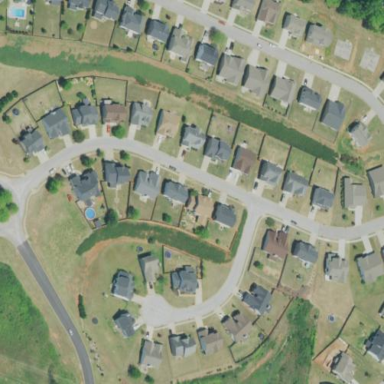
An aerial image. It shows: Residential area within neighborhood.